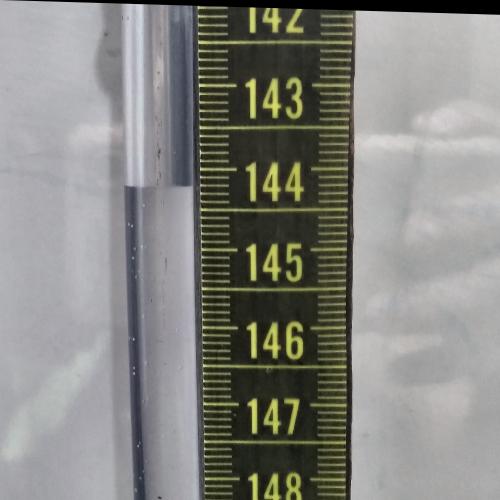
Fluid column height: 144.2 cm